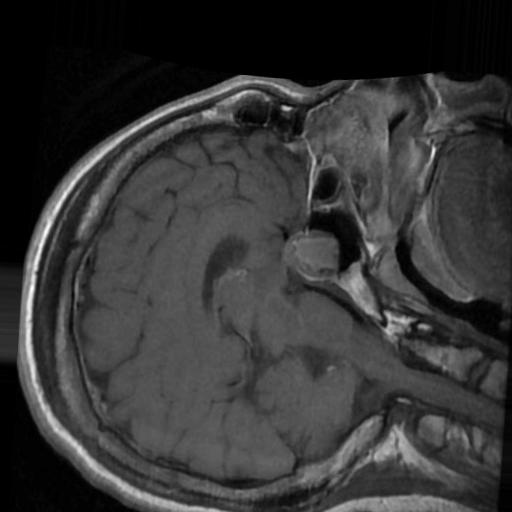
Label: brain_tumor